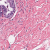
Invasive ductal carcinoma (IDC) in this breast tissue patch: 0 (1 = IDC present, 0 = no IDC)